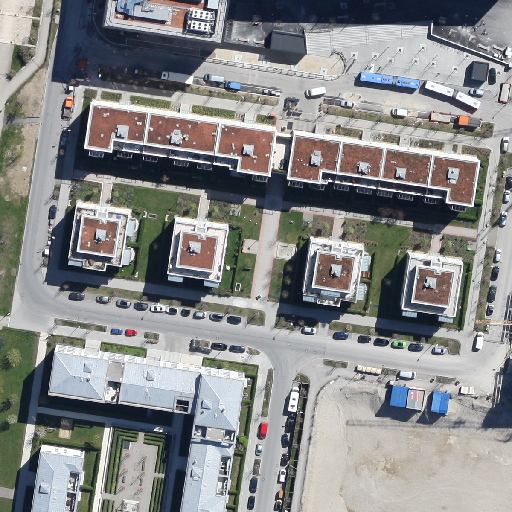
Referring expression: vehicle driving on the road